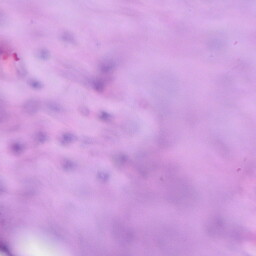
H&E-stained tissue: Breast